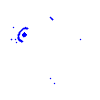
Particle: electron